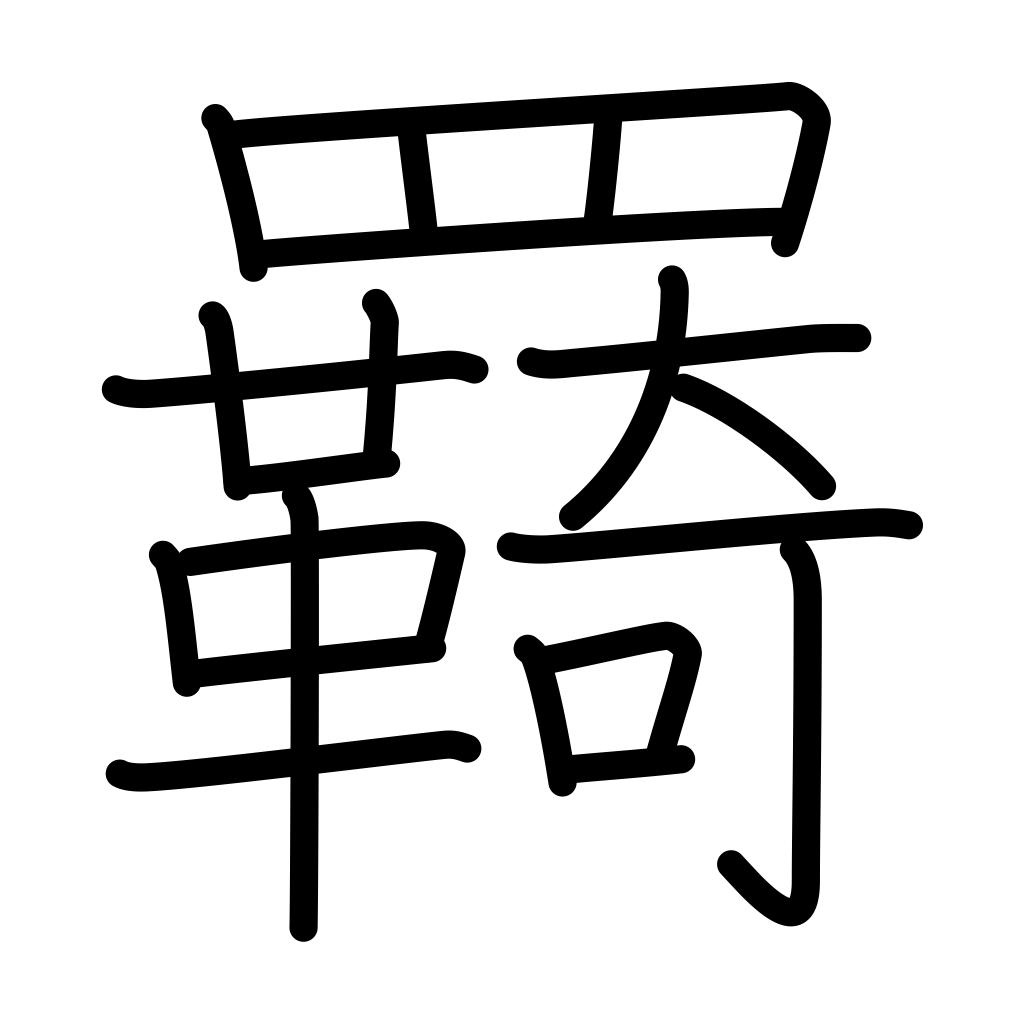
Meaning: reins